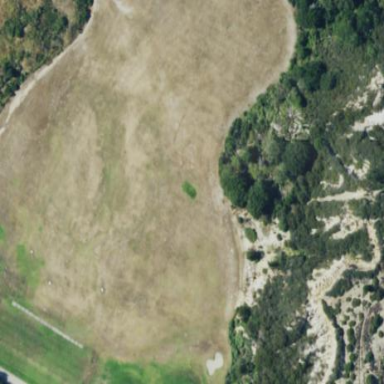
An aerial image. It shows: Grassy area designated as driving range for golf.